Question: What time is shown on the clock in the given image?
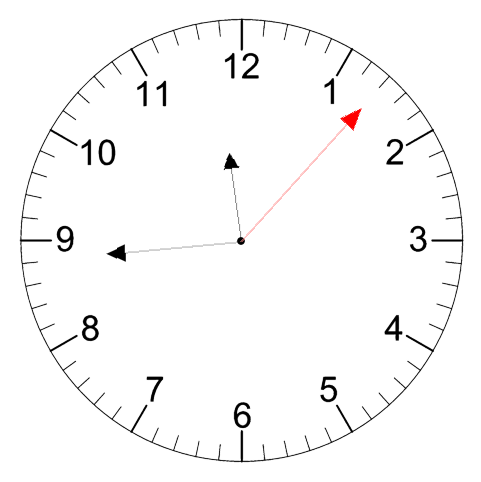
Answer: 11:44:07